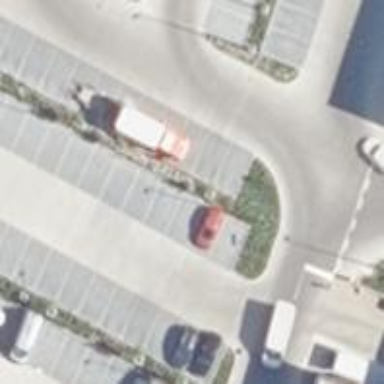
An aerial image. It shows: Normal parking space available at the amenity.